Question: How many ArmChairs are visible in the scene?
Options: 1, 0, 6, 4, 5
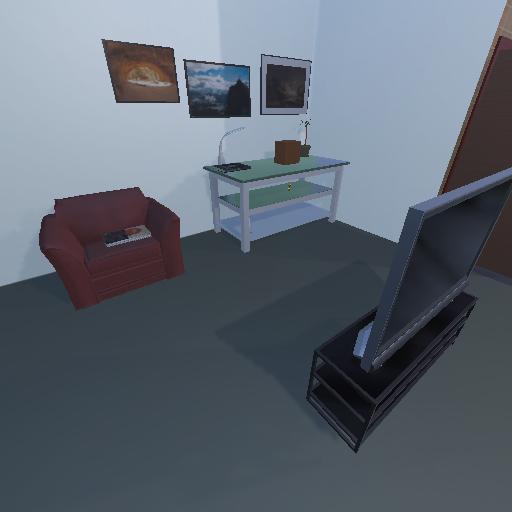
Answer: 1